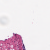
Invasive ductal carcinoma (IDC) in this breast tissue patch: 0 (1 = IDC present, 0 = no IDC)